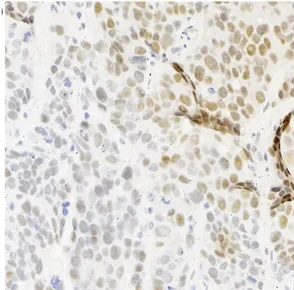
The Pathological findings of subcutaneous nodule on the right chest wall mass. Immunohistochemical analysis indicated that tumor cells were immunoreactive for HER2 (++,. ER. At the magnification of x100.
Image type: pathology (immunostaining)